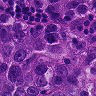
Metastatic tissue present: yes